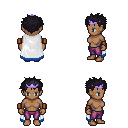
a pixel art fantasy rpg character, female body template, human, dark skin, white trimmed cape, magenta pants, raven bedhead hairstyle, purple tiara, leather bracers, four views (front, back, left, right), 2x2 character sprite sheet, small pixel art, hard edges, no anti-aliasing